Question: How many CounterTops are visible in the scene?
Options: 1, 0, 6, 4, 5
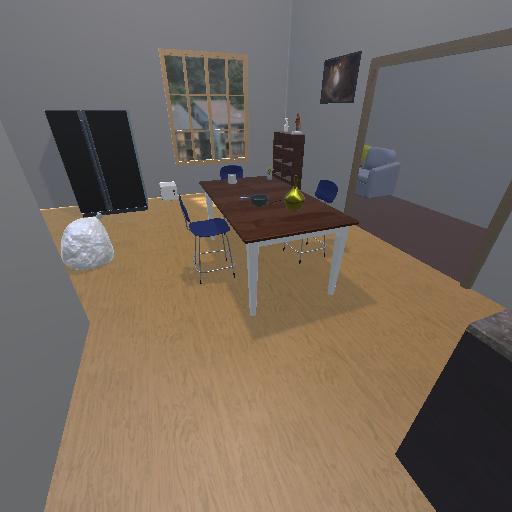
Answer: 1